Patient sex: M
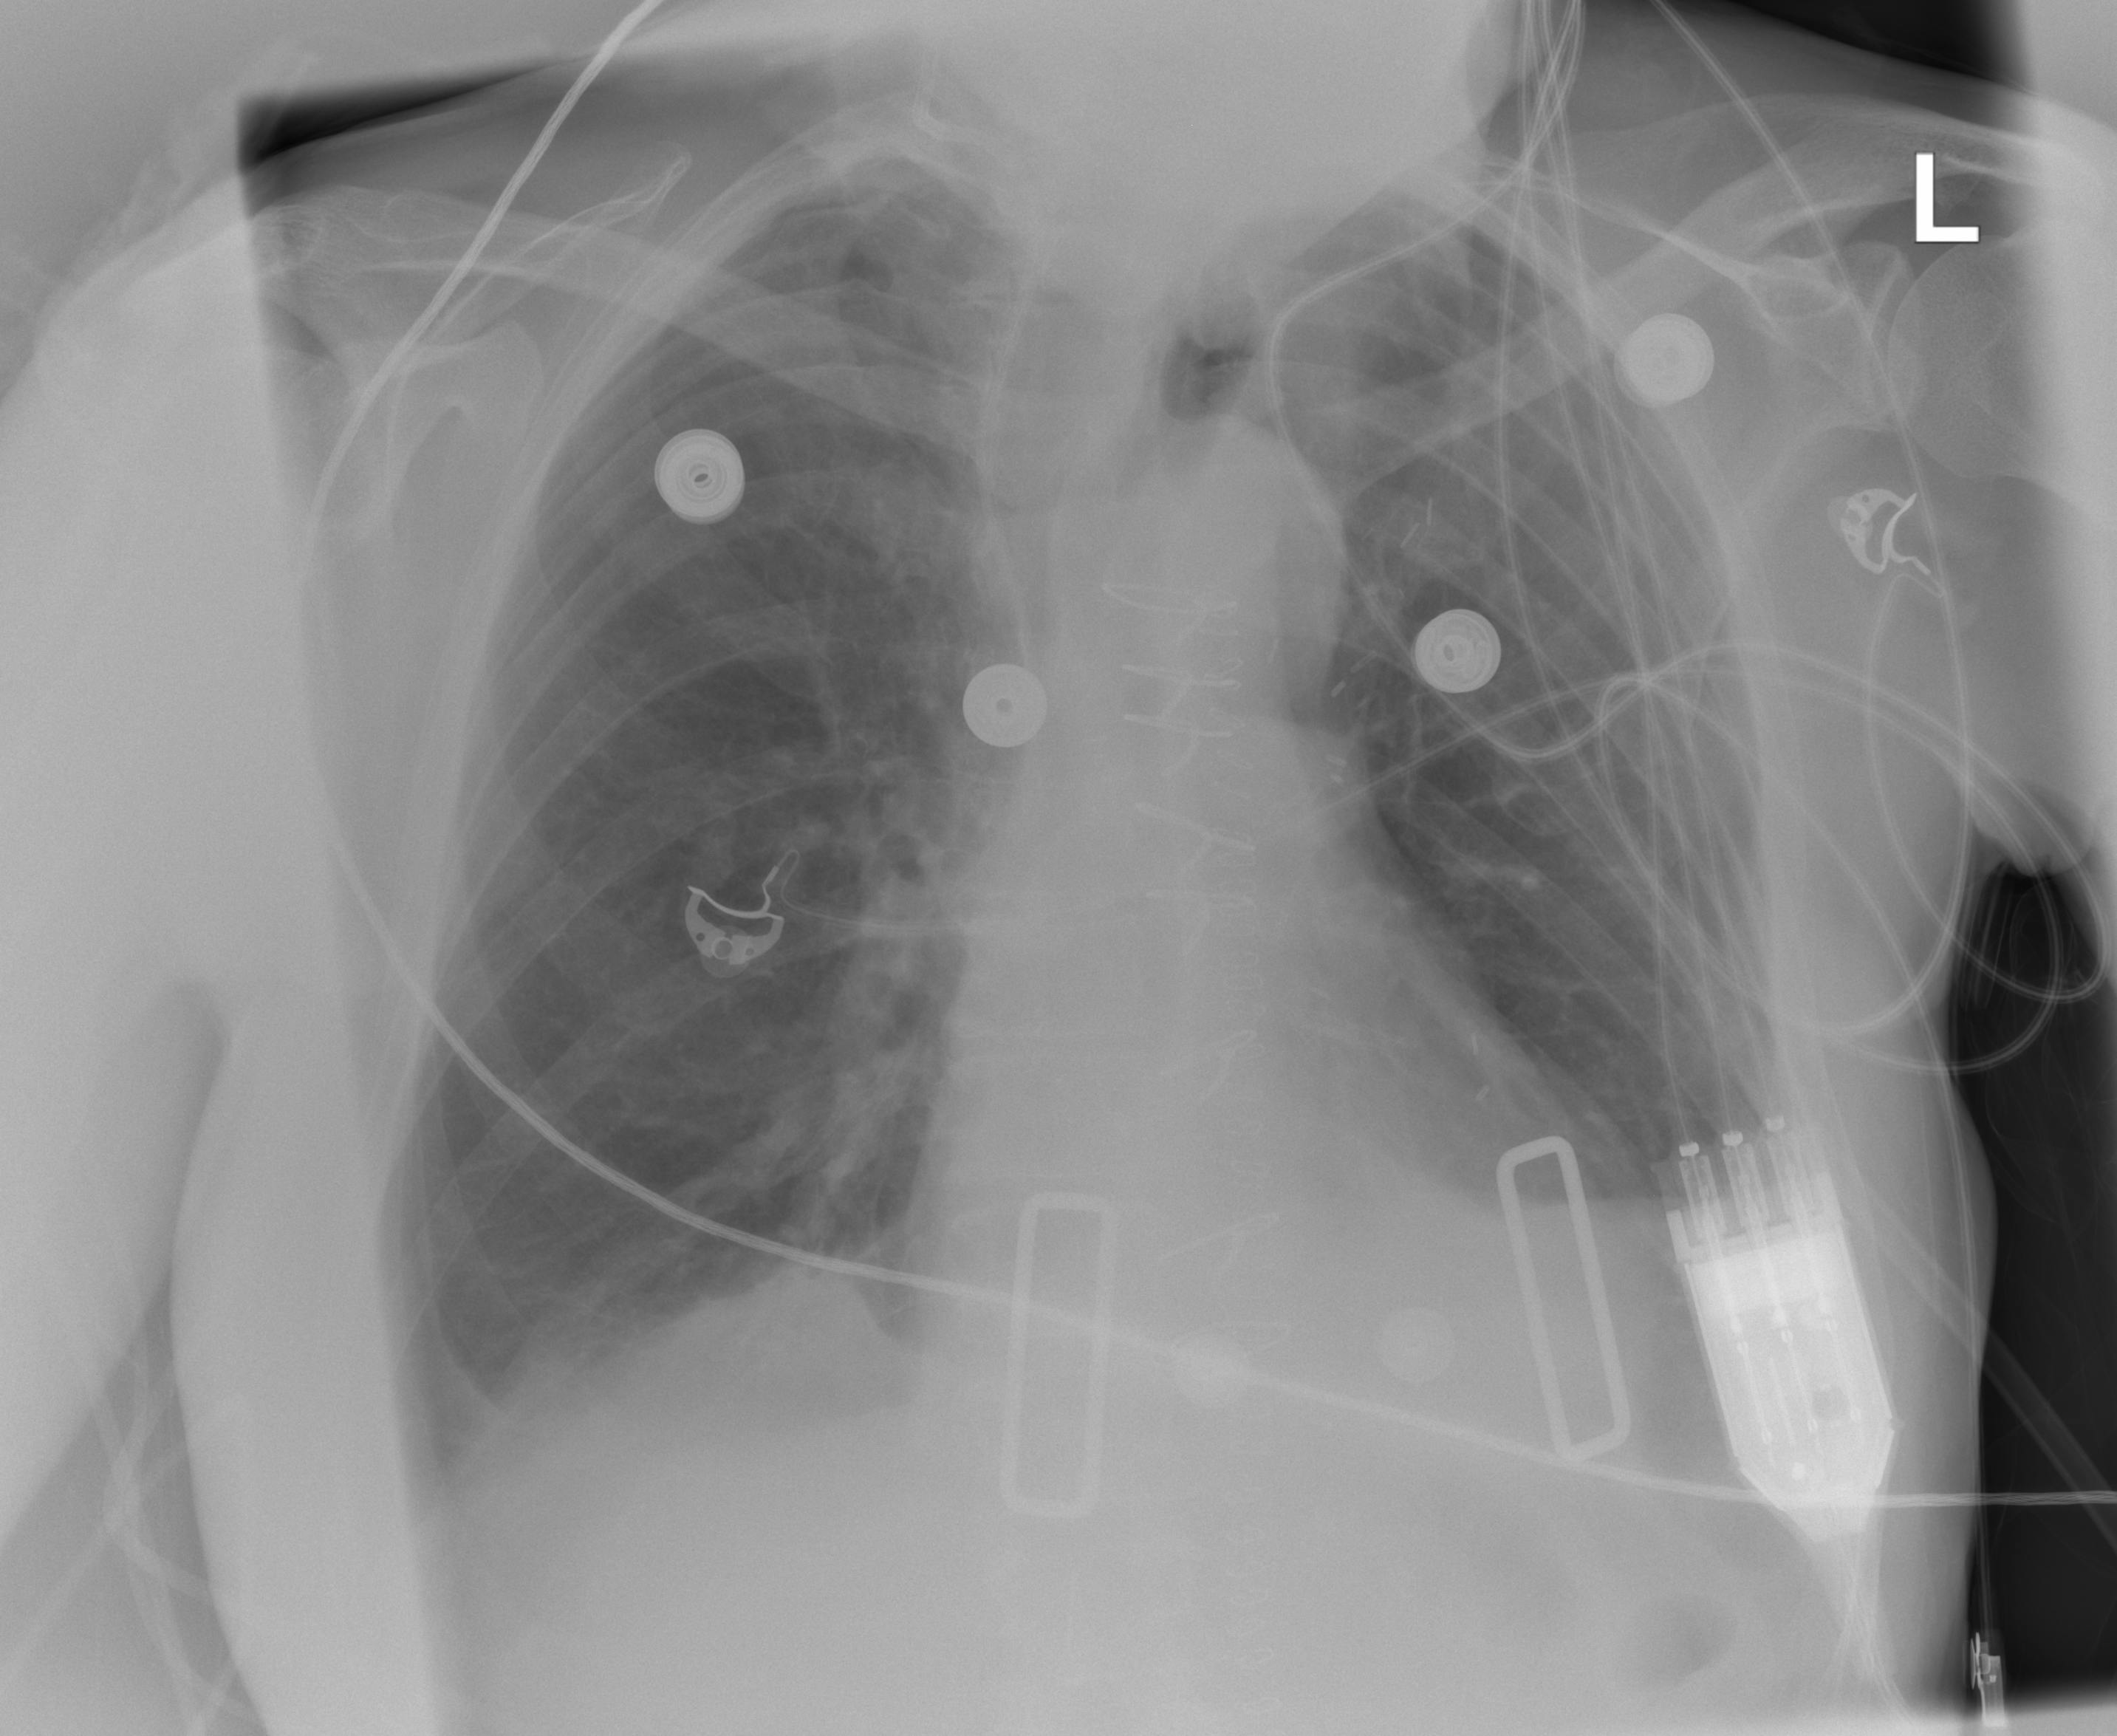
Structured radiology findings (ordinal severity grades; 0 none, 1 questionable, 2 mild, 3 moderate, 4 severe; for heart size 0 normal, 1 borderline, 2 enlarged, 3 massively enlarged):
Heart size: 0
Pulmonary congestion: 0
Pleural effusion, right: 2
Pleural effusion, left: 2
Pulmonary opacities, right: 0
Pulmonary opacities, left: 0
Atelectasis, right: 2
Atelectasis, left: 2